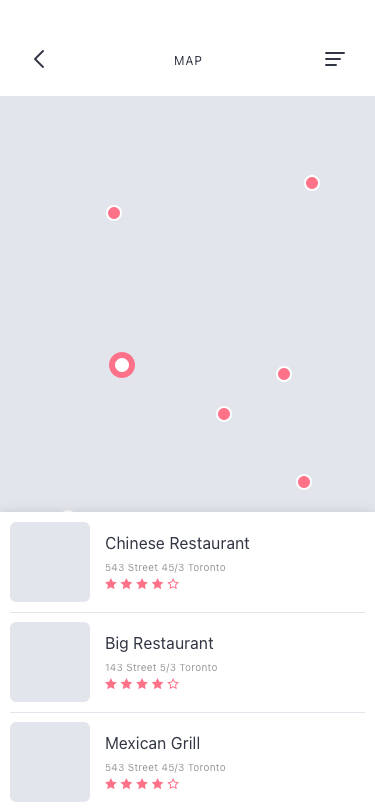
Text in this UI design:
543 Street 45/3 Toronto
Mexican Grill
143 Street 5/3 Toronto
Big Restaurant
543 Street 45/3 Toronto
Chinese Restaurant
MAP